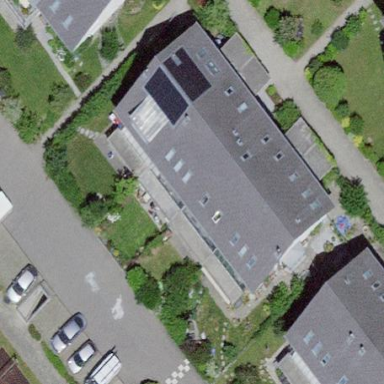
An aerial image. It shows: Terrace building.